二年级 · 立体几何学
猴看到的是 ( ), 大熊猫看到的是 ( ), 小狐狸看到的是 $(\quad) 。(3$ 分 $)$

(1) 5
(2) 2
(3) 4
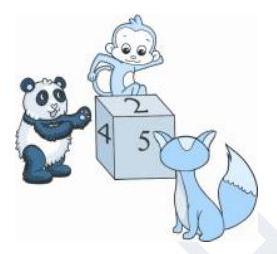
答案: 2)

(3)

(1)